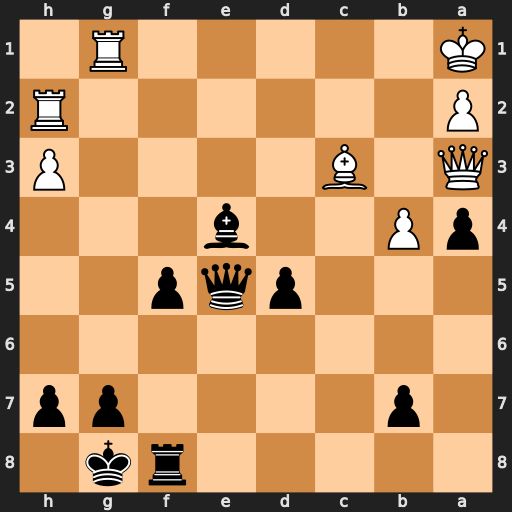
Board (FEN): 5rk1/1p4pp/8/3pqp2/pP2b3/Q1B4P/P6R/K5R1
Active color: b
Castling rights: -
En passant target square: -
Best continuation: d4 Bb2 Qxh2